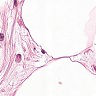
Metastatic tissue present: yes